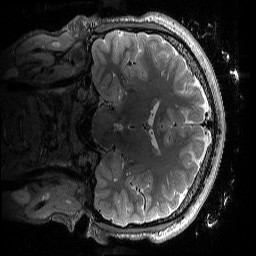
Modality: T2w
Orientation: coronal
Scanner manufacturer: siemens
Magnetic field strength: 3 T
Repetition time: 3.2 s
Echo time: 0.565 s